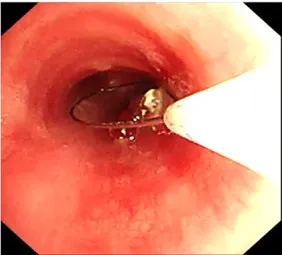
Electrocautery loop snaring via flexible bronchoscopy.
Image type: endoscopy (airway_endoscopy)